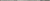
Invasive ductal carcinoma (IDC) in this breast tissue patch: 0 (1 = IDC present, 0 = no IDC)